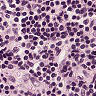
Metastatic tissue present: no